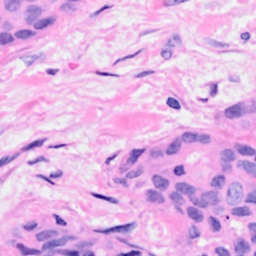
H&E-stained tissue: Breast